Interaction volume radius: 5 \u00c5
Interaction volume height: 20 \u00c5
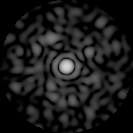
Disorder parameter: 0.8261